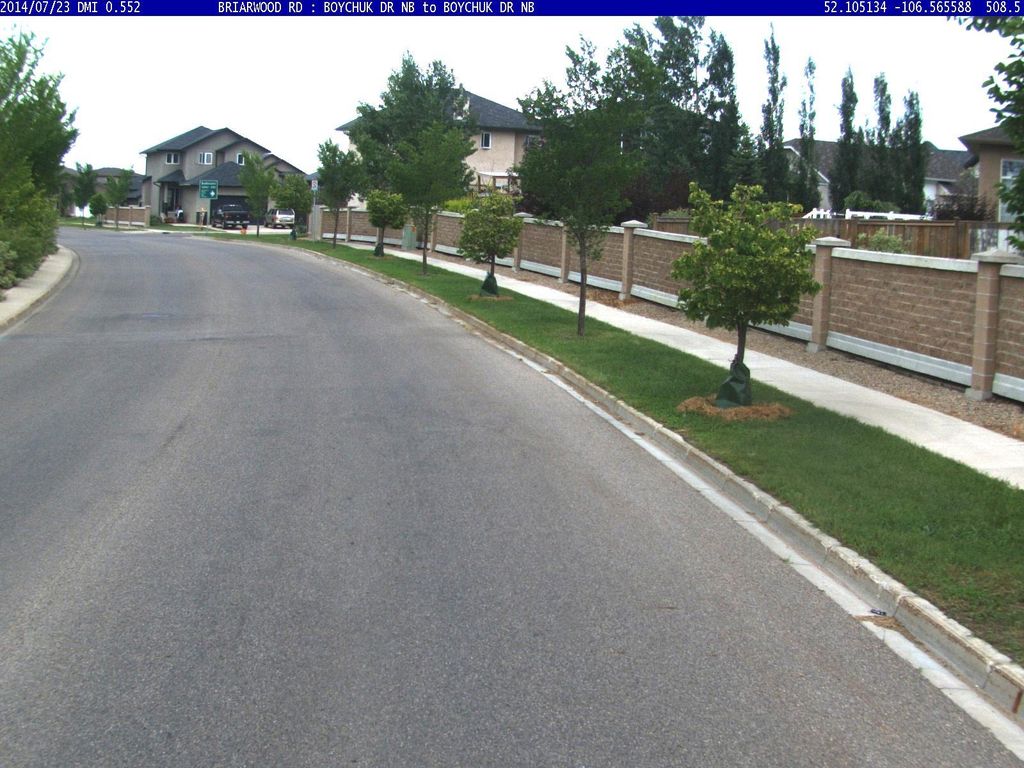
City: saskatoon